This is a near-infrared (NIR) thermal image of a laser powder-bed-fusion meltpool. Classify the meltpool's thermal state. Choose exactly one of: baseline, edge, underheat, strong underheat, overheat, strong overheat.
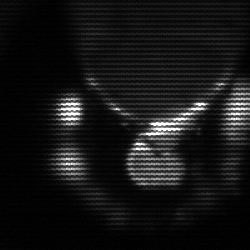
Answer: baseline